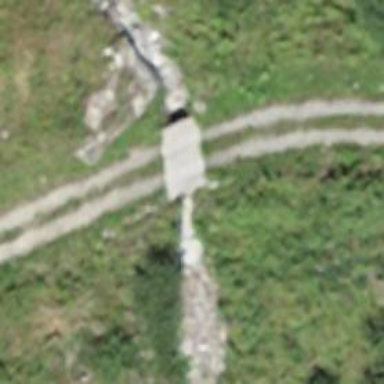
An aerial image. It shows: Track road on bridge.